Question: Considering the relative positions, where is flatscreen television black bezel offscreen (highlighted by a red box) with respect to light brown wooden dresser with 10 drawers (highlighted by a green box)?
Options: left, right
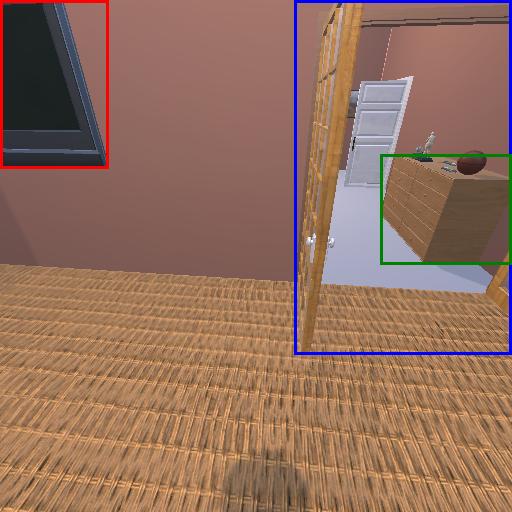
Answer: left